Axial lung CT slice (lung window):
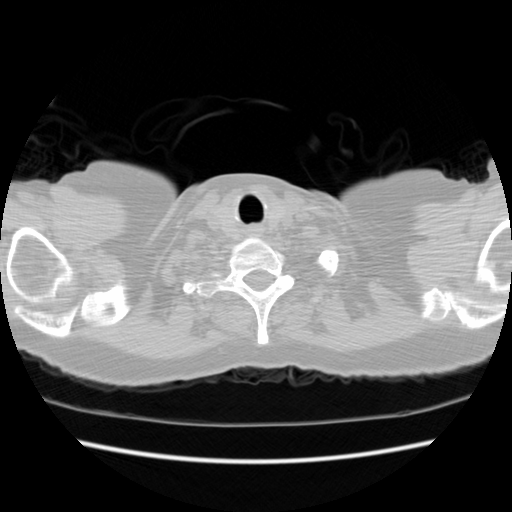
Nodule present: no